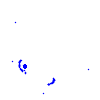
Particle: electron